Question: I created a qr code with this url generated from yourls installed on my server,
<URL>
which should take the visitor to
<URL>
but for some people who view it instead of redirecting to where they should, they end up at <URL> the yourls generation page, without redirecting to the appropriate page.
Any suggestions greatly appreciated.
qr code with yourls url below

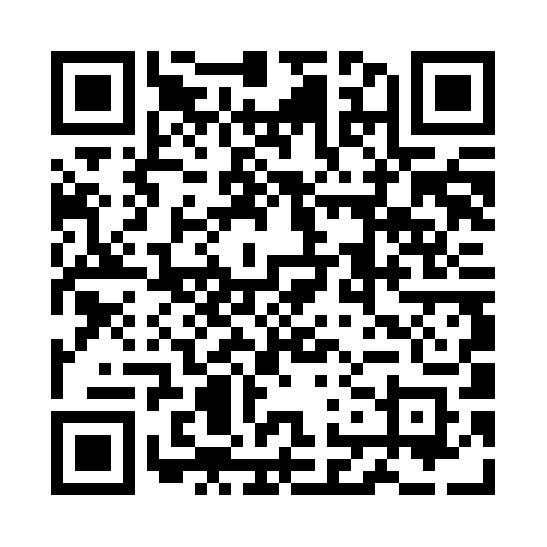
Answer: This is nothing to do with the QR code, and everything to do with the browser that handles the URL. If it did not redirect, then the browser failed to handle the redirect, or it didn't receive it, or it did but was unable to continue to the destination URL.